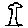
Label: tree